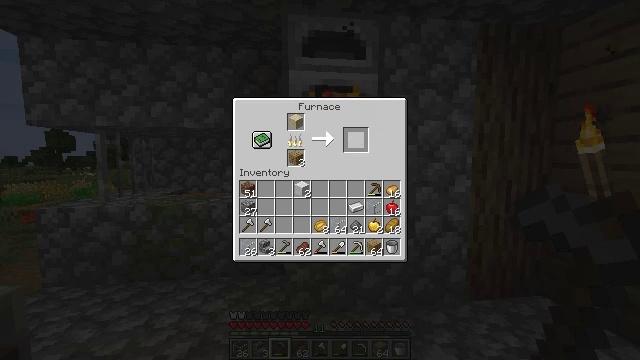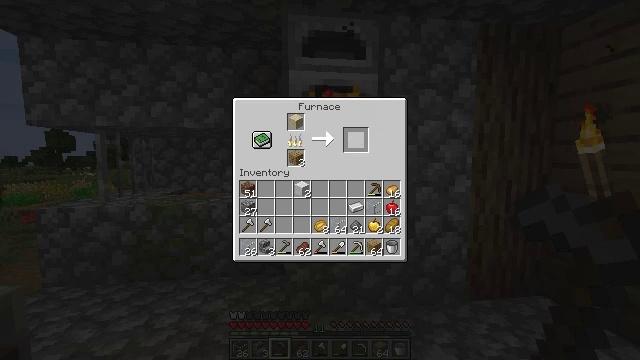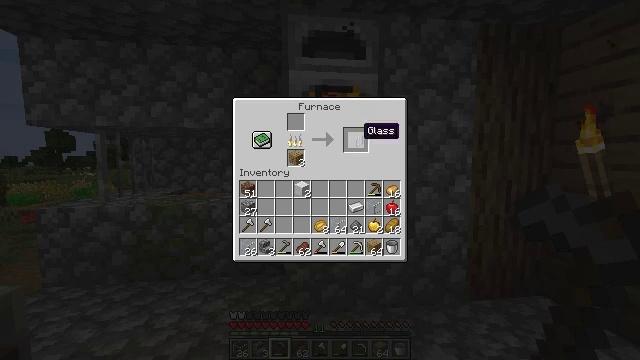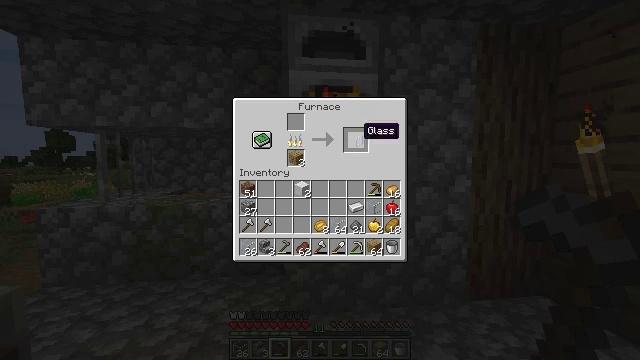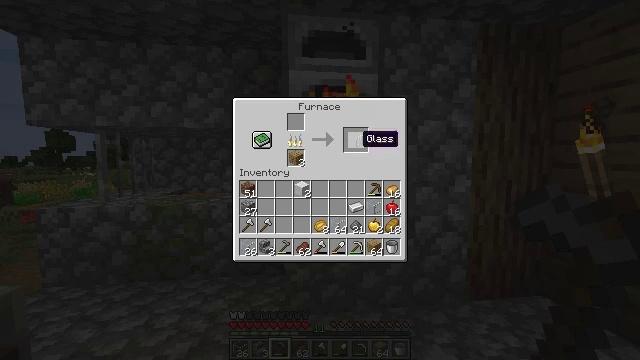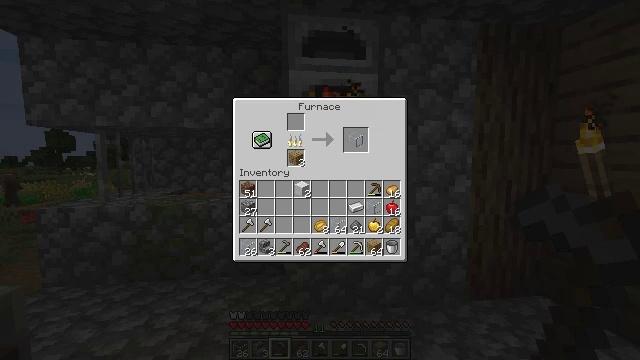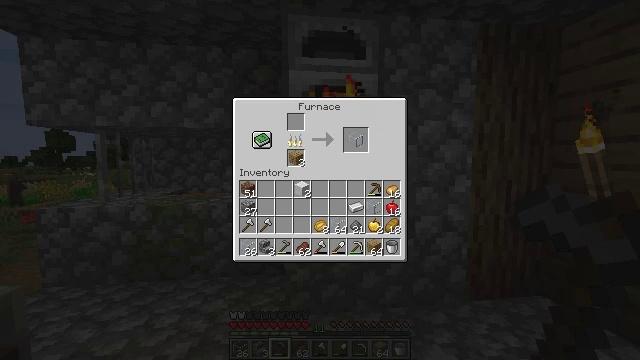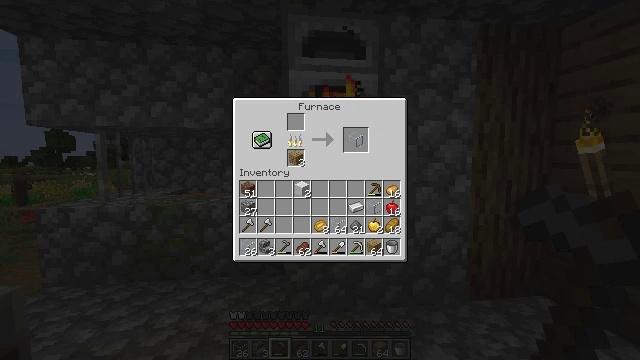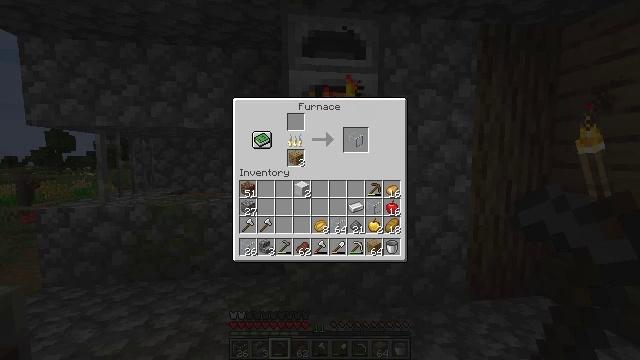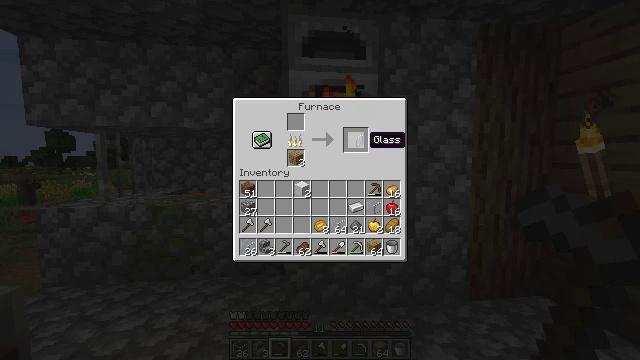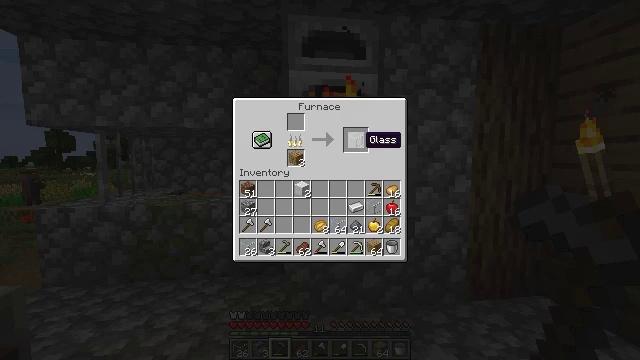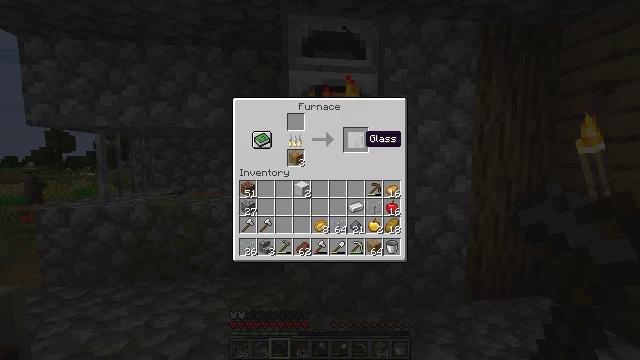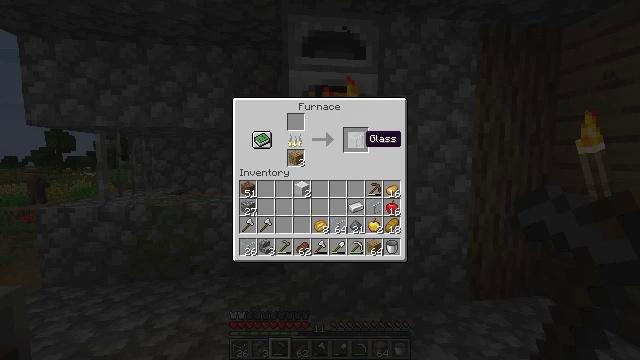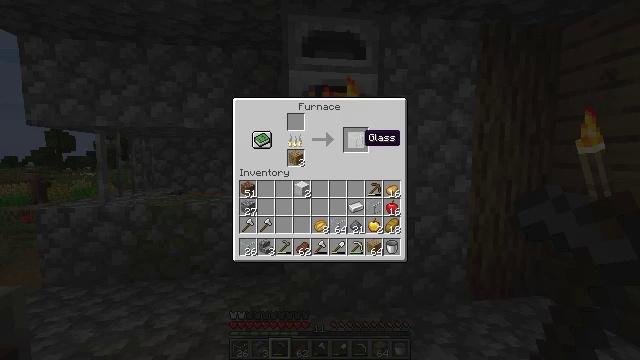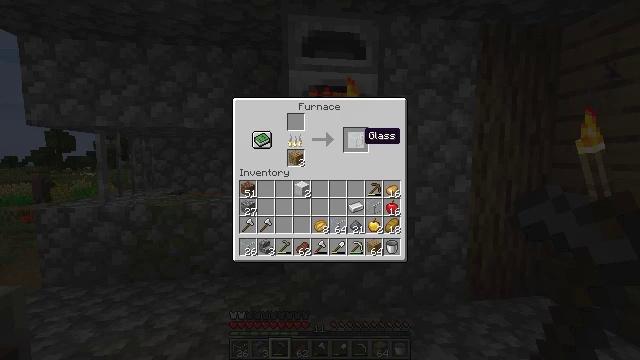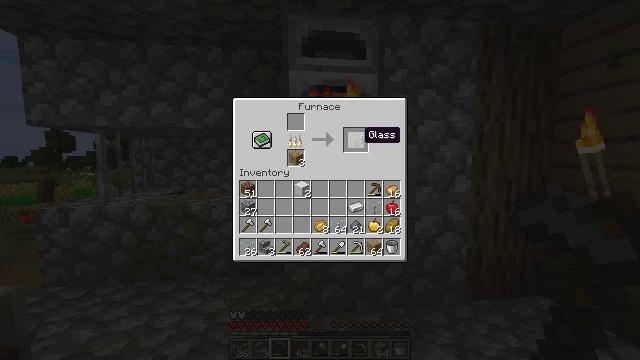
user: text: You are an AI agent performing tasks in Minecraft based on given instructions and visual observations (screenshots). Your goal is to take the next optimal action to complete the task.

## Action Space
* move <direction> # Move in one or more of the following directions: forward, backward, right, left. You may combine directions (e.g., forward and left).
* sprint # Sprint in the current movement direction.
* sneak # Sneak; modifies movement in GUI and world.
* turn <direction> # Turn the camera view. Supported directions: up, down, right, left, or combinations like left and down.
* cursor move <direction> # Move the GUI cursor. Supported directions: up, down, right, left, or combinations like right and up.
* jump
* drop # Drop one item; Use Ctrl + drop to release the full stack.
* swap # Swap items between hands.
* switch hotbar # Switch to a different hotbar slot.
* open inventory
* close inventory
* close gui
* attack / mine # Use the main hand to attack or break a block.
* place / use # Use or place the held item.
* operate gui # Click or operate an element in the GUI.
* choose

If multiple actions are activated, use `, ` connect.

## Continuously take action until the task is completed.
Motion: motion action
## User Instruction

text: Smelt sand for glass using a furnace.
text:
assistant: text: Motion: sneak
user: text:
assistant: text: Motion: sneak
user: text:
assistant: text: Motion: sneak
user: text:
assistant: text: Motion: sneak, cursor move down
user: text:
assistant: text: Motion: no_op
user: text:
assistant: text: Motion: no_op
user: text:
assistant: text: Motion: no_op
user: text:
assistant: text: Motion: no_op
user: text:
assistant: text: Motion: no_op
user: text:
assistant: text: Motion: no_op
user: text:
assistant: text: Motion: no_op
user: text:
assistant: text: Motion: no_op
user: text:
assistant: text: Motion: no_op
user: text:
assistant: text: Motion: no_op
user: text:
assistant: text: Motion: no_op
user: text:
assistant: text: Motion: sneak
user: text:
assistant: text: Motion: sneak
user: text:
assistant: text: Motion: sneak, operate gui
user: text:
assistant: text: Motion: sneak, operate gui
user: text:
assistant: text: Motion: sneak
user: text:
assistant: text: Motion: sneak
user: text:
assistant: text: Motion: sneak
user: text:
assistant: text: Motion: sneak